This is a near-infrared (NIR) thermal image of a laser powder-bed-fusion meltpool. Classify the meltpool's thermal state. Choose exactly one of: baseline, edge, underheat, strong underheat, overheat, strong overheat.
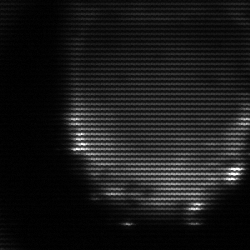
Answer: edge